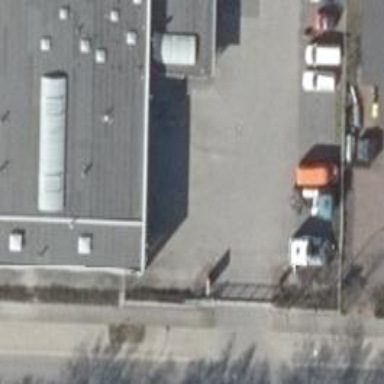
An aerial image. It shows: Industrial building housing car shop.